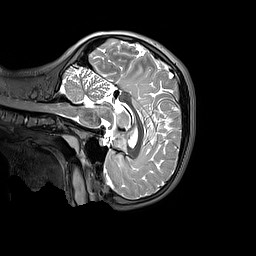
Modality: T2w
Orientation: sagittal
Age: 13
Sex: female
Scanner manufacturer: siemens
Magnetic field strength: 3 T
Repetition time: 3.2 s
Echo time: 0.408 s